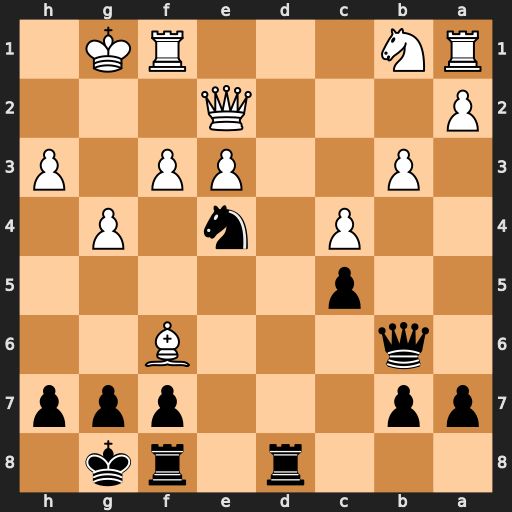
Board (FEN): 3r1rk1/pp3ppp/1q3B2/2p5/2P1n1P1/1P2PP1P/P3Q3/RN3RK1
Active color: b
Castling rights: -
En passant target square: -
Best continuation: Qxf6 fxe4 Qxa1 Qc2 Qe5